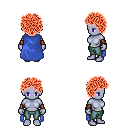
a pixel art fantasy rpg character, female body template, dark elf, purple skin, blue cape, teal pants, red curly afro hairstyle, leather bracers, four views (front, back, left, right), 2x2 character sprite sheet, small pixel art, hard edges, no anti-aliasing